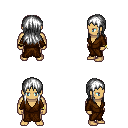
a pixel art fantasy rpg character, male body template, human, tanned skin, brown robe, red pants, white unkempt hairstyle, bracelets, four views (front, back, left, right), 2x2 character sprite sheet, small pixel art, hard edges, no anti-aliasing